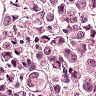
Metastatic tissue present: yes